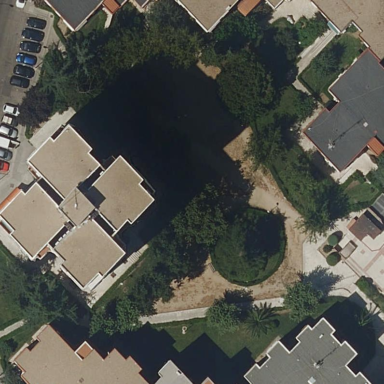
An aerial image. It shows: Garden area designated for leisure land.